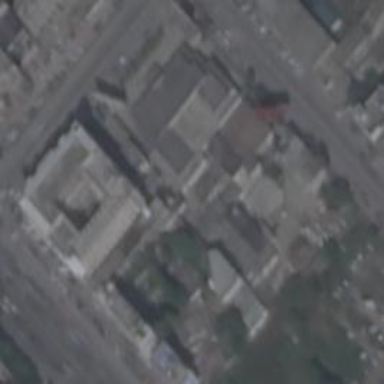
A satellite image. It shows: Post office building.